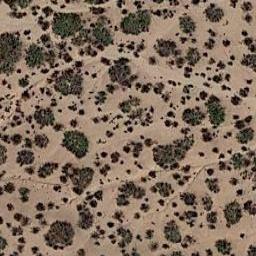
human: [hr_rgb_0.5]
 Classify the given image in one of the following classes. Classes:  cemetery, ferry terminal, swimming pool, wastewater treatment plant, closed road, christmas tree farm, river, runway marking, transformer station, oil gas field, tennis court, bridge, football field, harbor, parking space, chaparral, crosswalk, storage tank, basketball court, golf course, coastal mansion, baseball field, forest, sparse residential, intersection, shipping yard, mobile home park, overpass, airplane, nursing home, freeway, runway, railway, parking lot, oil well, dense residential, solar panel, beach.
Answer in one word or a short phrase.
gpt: chaparral